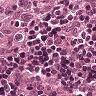
Metastatic tissue present: yes